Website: crate-barrel
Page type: payment
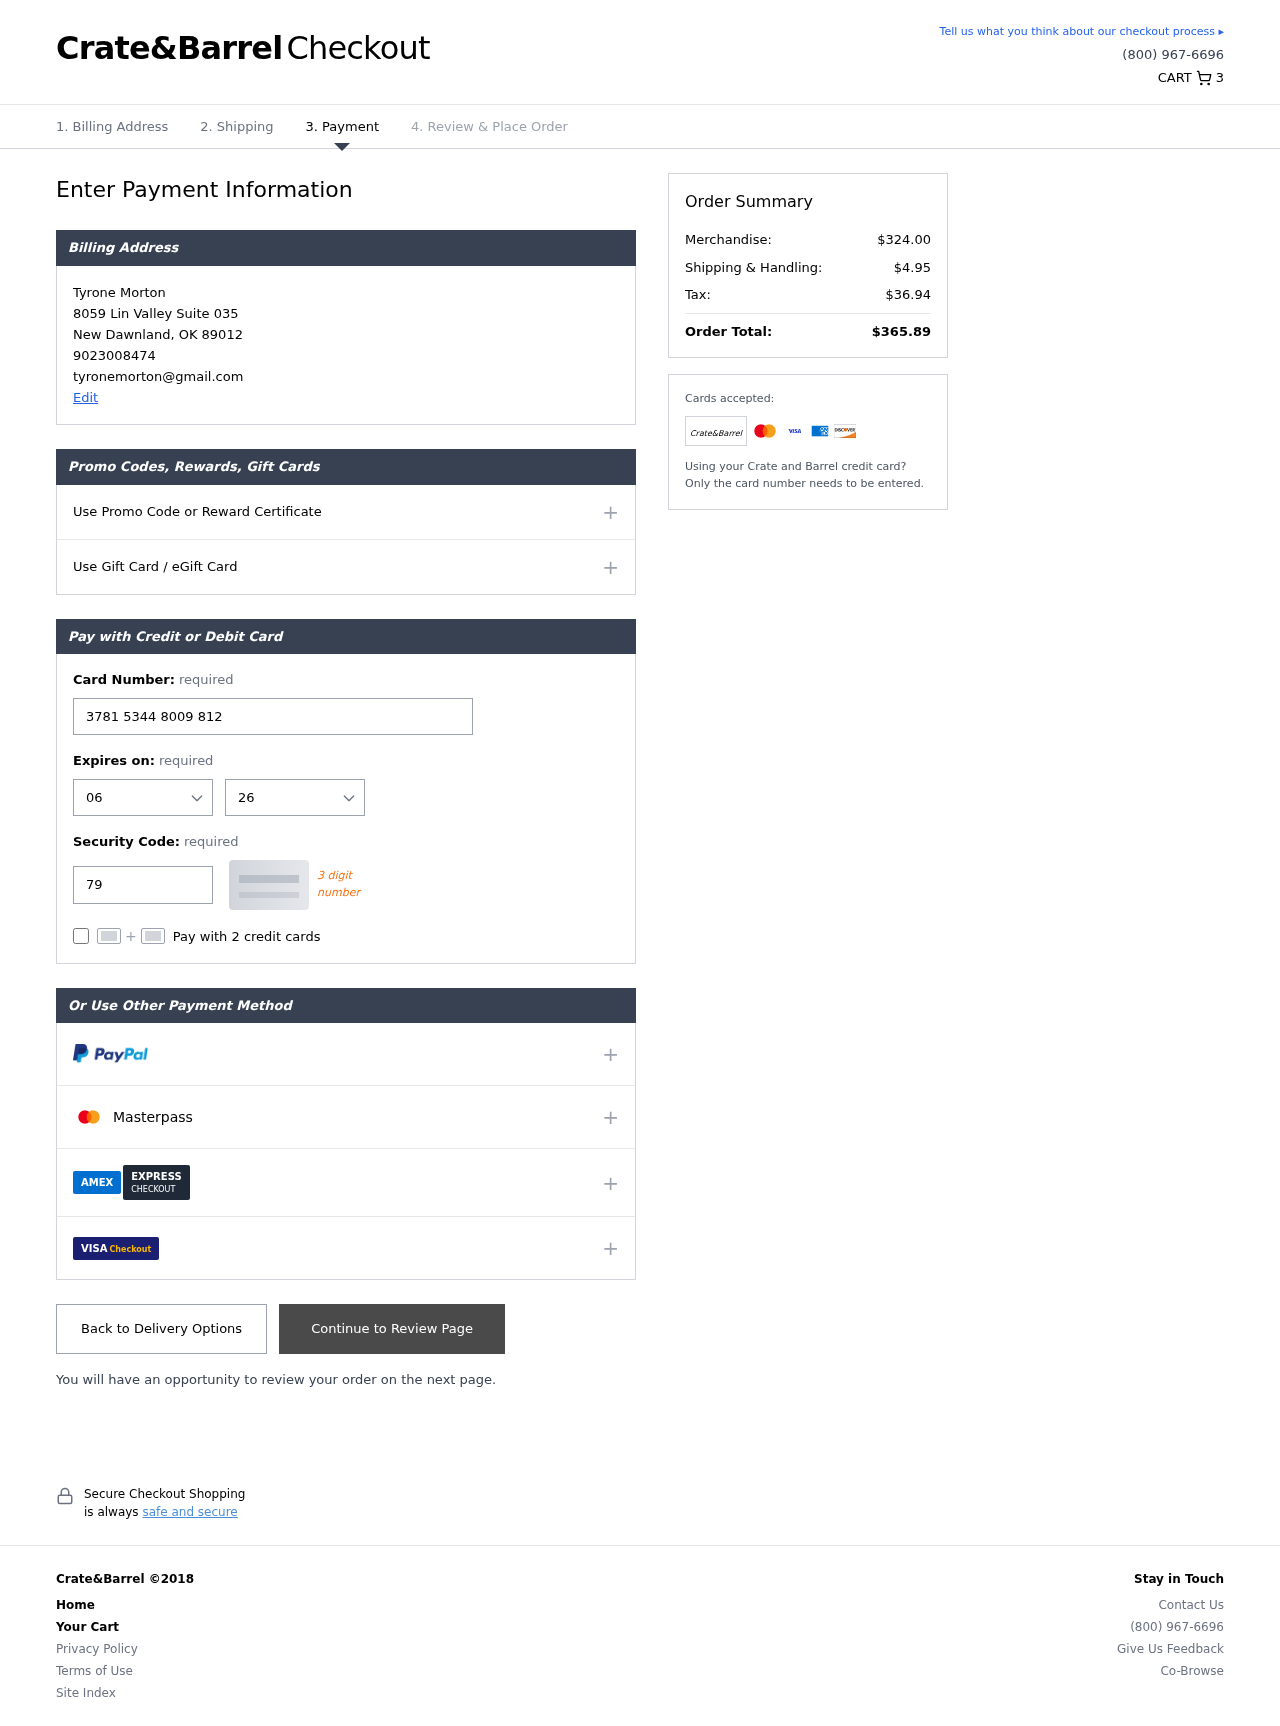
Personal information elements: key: PII_CARD_CVV
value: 7907
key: PII_CARD_EXPIRY_MONTH
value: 06
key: PII_CARD_EXPIRY_YEAR
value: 26
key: PII_CARD_NUMBER
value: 3781 5344 8009 812
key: PII_CITY
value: New Dawnland
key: PII_EMAIL
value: tyronemorton@gmail.com
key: PII_FULLNAME
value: Tyrone Morton
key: PII_PHONE
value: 9023008474
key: PII_POSTCODE
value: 89012
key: PII_STATE_ABBR
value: OK
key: PII_STREET
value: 8059 Lin Valley Suite 035
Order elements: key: ORDER_NUM_ITEMS
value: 3
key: ORDER_SUBTOTAL
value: $324.00
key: ORDER_SHIPPING_COST
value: $4.95
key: ORDER_TAX
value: $36.94
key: ORDER_TOTAL
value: $365.89